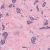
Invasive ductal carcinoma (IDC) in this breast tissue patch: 1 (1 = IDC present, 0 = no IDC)